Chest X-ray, AP view. Patient: 60 years old, sex M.
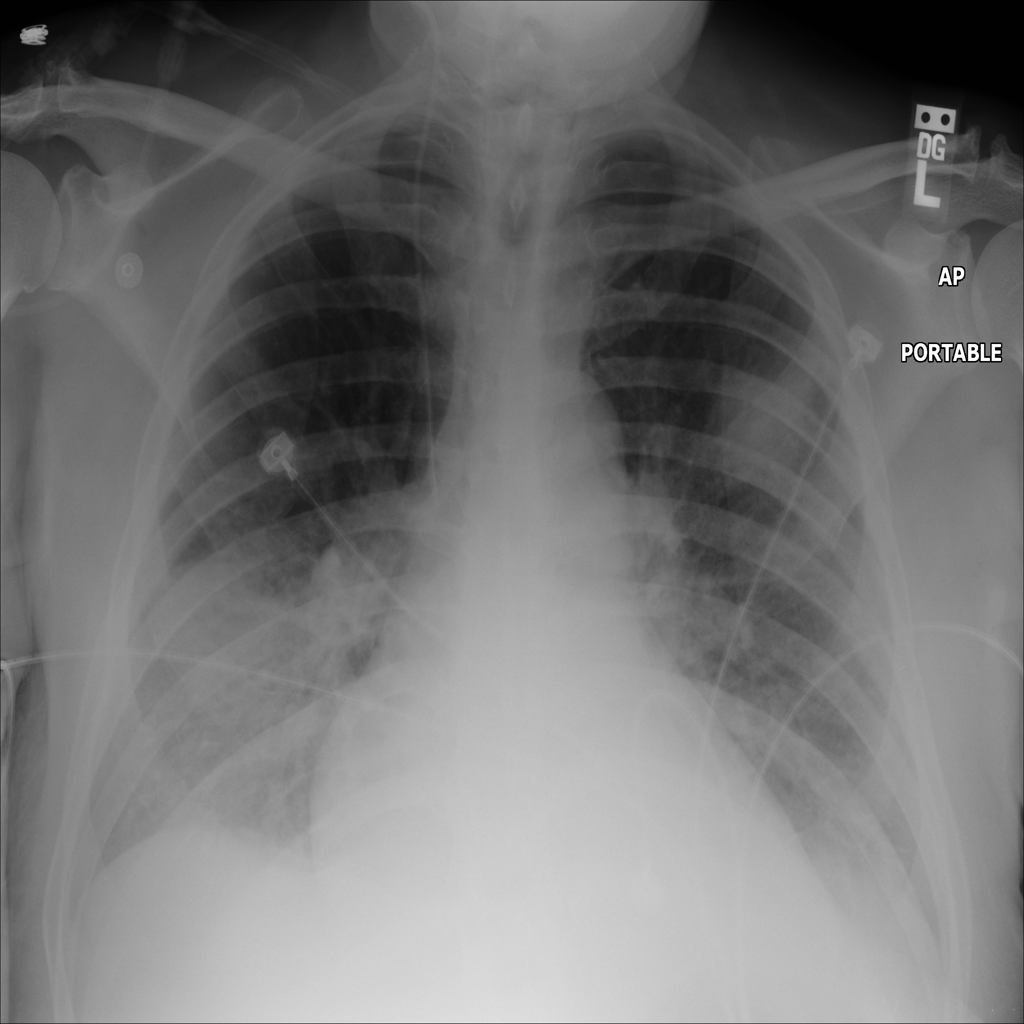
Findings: Cardiomegaly